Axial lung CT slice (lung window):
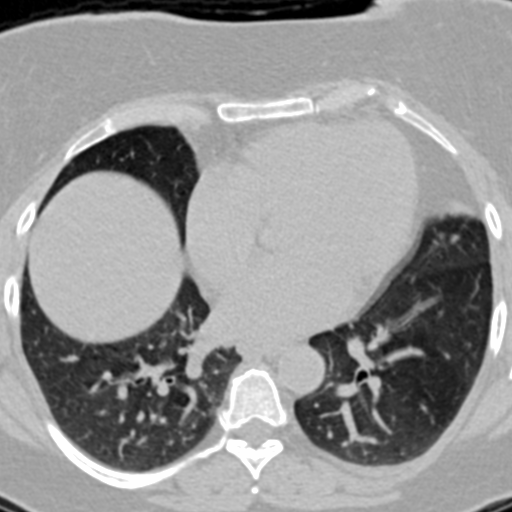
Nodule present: no